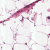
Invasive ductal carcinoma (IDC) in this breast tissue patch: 0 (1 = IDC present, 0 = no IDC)